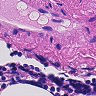
Metastatic tissue present: no